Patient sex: M
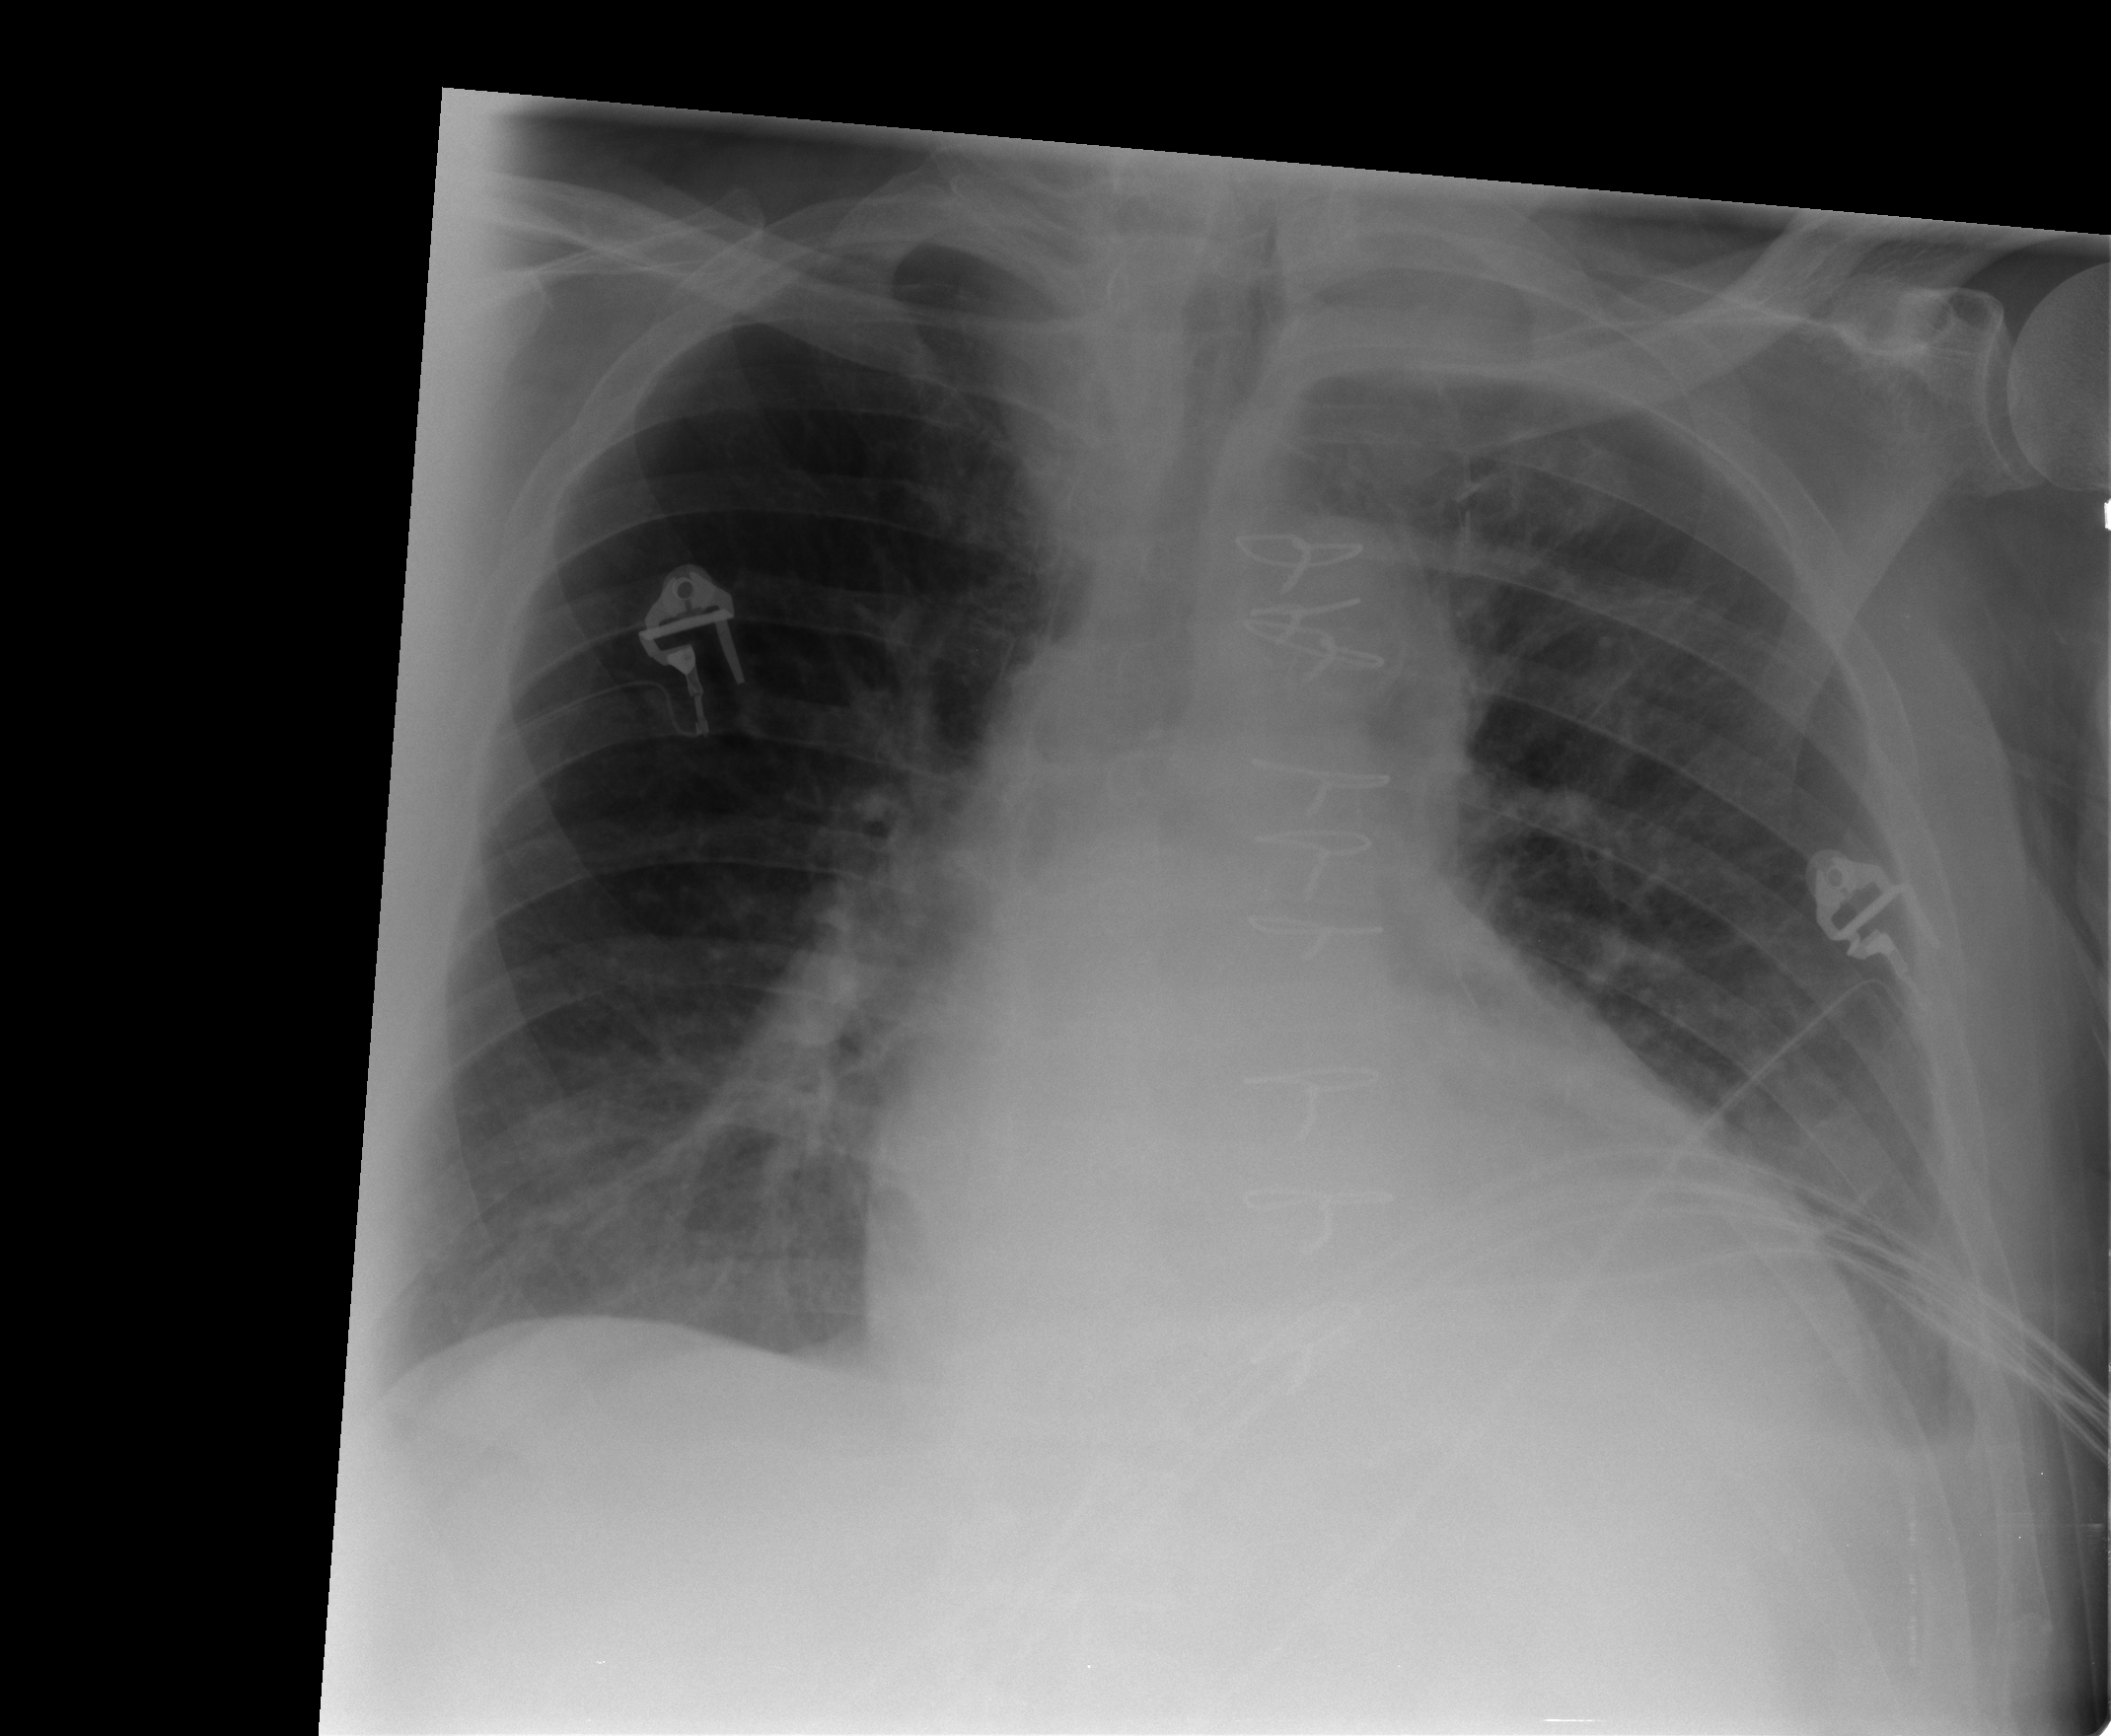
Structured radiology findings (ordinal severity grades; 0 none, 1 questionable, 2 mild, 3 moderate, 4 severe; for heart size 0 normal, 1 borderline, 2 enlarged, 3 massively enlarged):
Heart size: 2
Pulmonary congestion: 1
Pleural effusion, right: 0
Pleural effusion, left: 2
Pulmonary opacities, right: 0
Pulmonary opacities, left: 0
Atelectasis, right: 2
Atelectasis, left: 2